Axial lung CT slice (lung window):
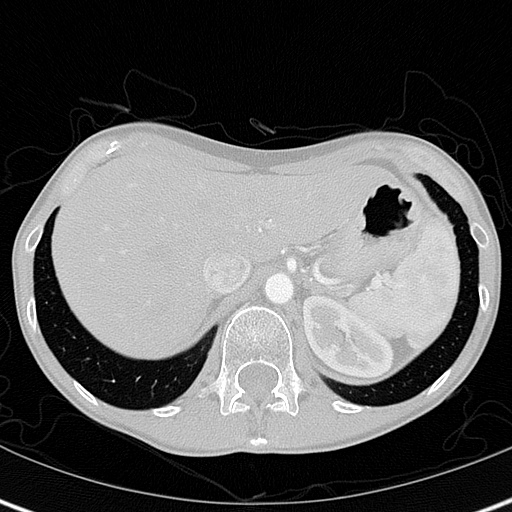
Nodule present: no